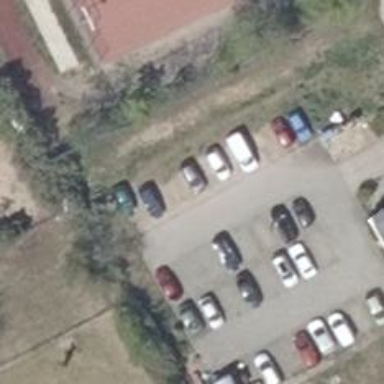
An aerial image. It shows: Parking area with surface.